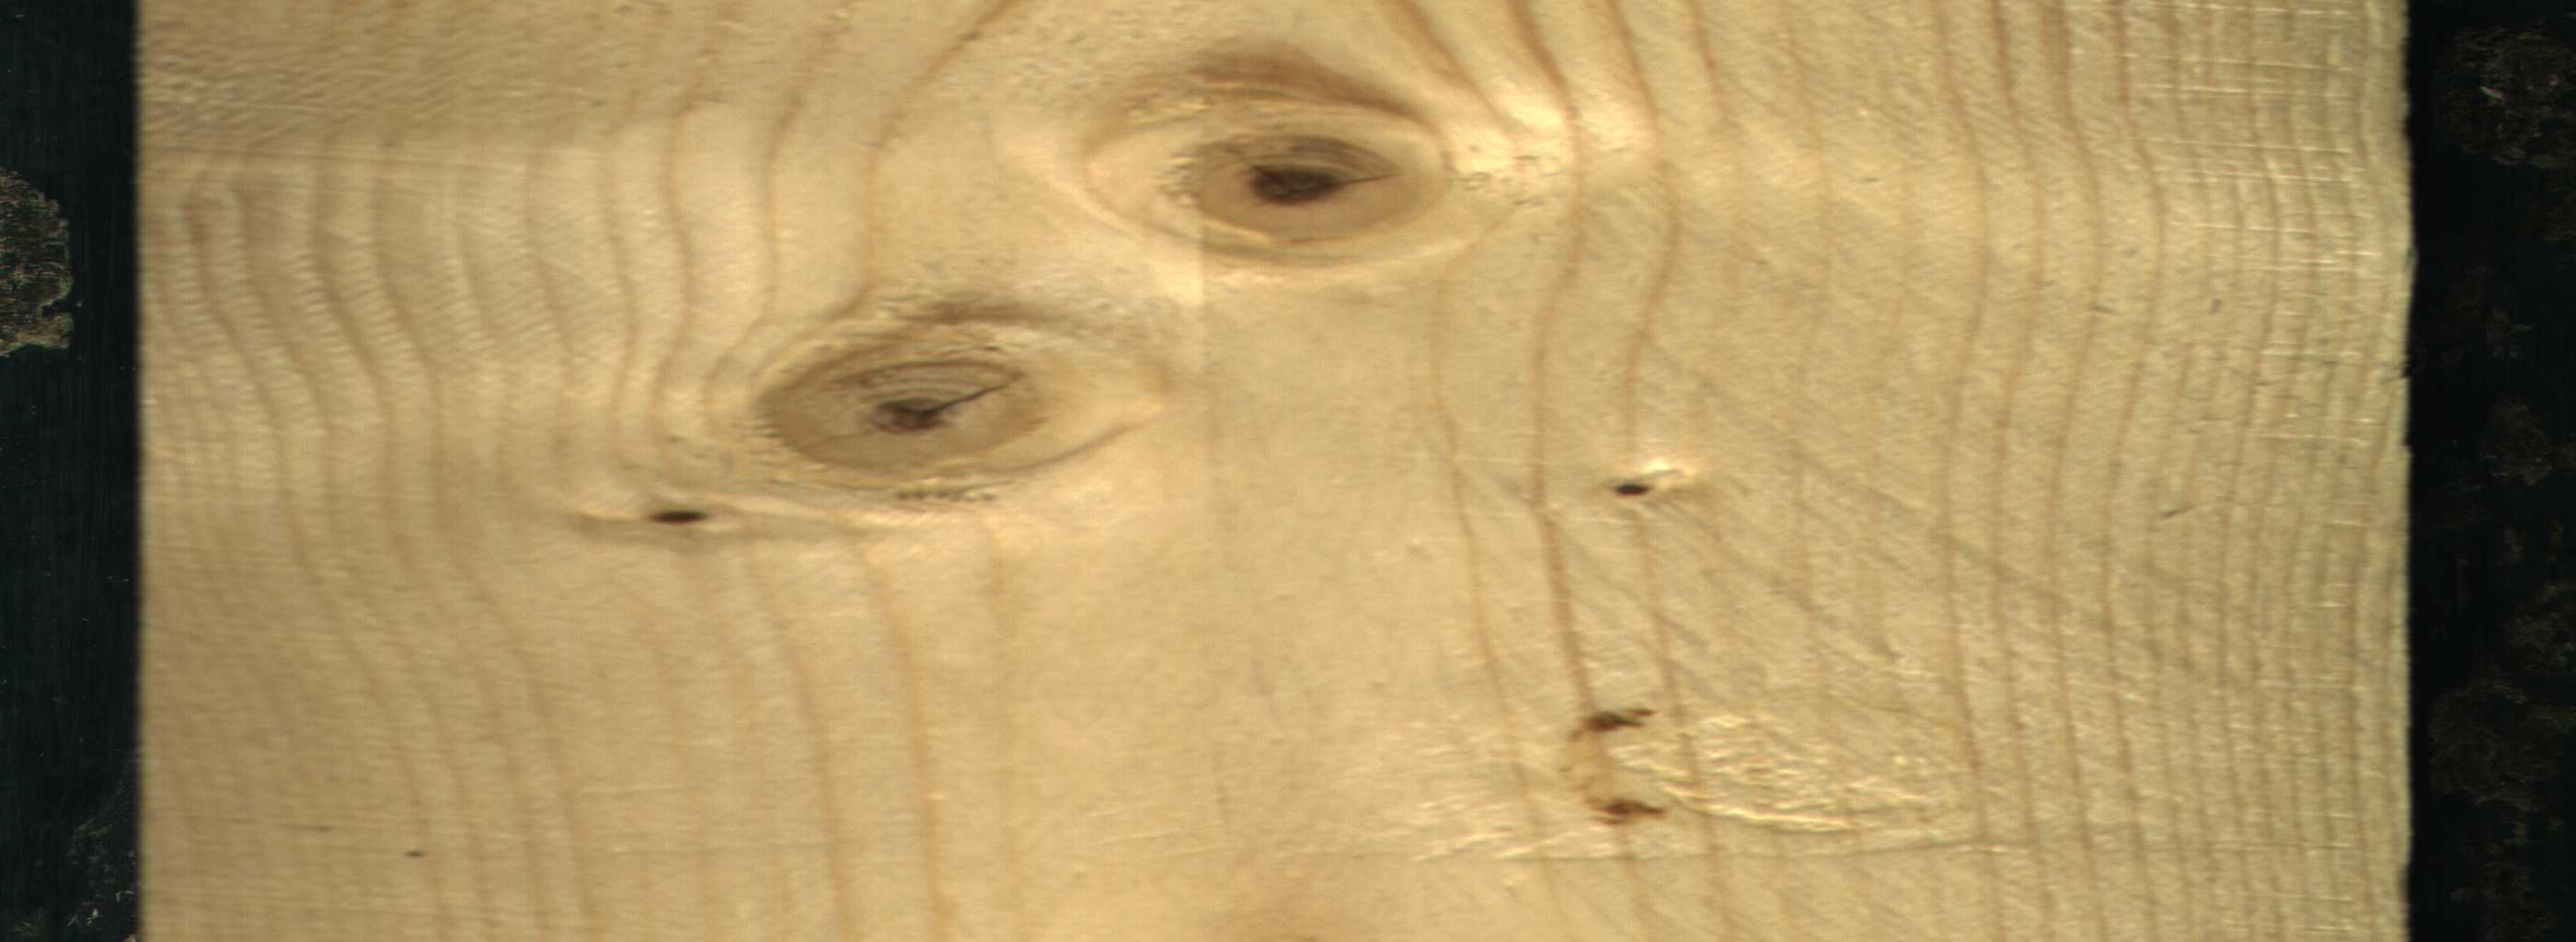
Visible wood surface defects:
resin
resin
knot_with_crack
Live_Knot
Live_Knot
Live_Knot